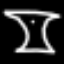
Label: hourglass